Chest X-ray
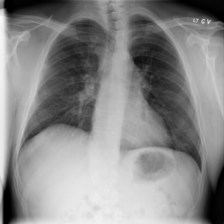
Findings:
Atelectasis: negative
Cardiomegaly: negative
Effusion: negative
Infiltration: negative
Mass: negative
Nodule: negative
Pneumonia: negative
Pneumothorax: negative
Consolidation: negative
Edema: negative
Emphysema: negative
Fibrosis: negative
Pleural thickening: negative
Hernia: negative